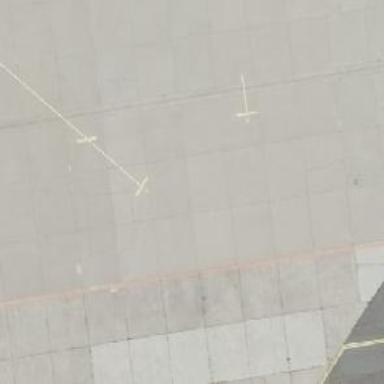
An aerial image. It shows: Image of helipad at airport.